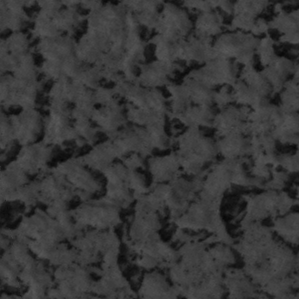
Label: frost